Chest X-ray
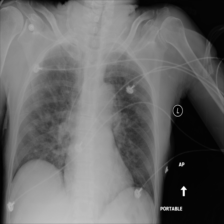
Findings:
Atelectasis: negative
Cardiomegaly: negative
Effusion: negative
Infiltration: positive
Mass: negative
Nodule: negative
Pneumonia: negative
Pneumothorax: negative
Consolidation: negative
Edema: negative
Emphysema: negative
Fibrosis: negative
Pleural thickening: negative
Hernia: negative